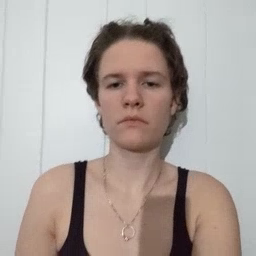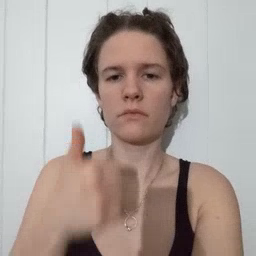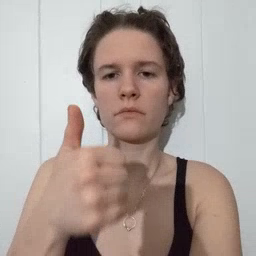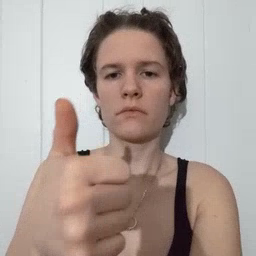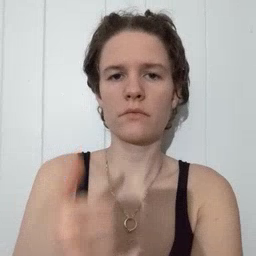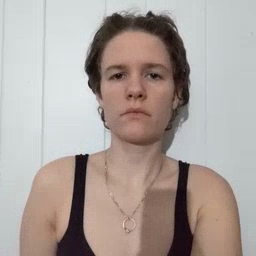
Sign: yourself